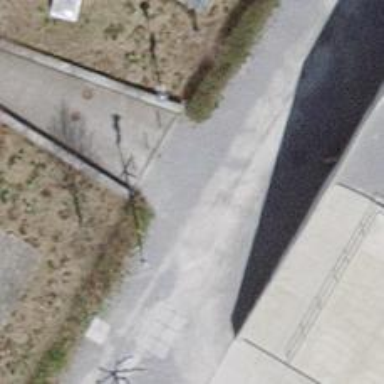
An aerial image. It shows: Bollard.